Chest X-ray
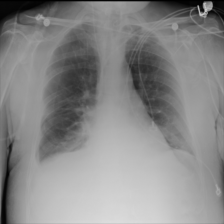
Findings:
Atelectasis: positive
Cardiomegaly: negative
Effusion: negative
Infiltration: positive
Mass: negative
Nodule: negative
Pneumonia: negative
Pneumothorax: negative
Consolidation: negative
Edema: negative
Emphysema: negative
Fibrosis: negative
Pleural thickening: negative
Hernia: negative